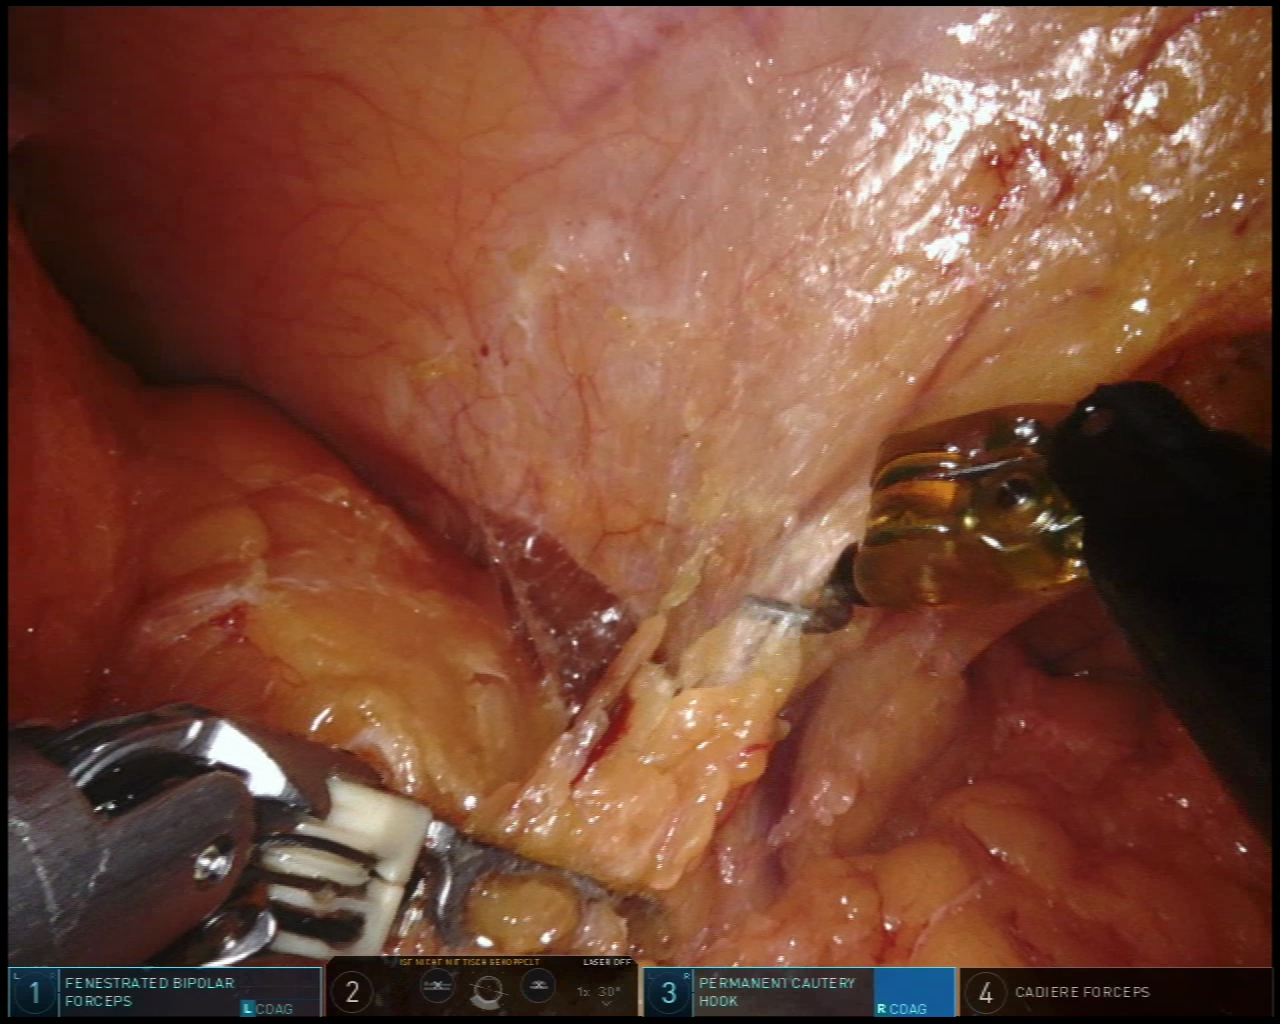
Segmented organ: abdominal_wall
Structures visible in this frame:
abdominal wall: yes
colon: no
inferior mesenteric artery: no
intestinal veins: no
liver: no
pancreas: no
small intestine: no
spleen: no
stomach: no
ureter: no
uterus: no
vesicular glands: no